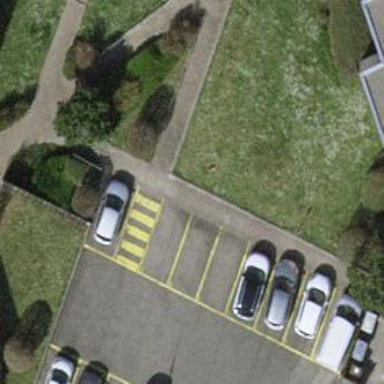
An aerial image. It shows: Footway made of paving stones.